Question: I am have a form that look something like this:

I want the input.variable I am going to throw into localStorage based on the number of boxes filled out and the radio boxes checked. It would apply as follows:
-Radio Buttons-
One Name Typed in:
na : Name
F: Name and friend
F+ Name and friends
Two Names typed in:
na: Name and Name
F: Name, Name and friend
F+: Name, Name and friends
Three Names typed in:
na: Name, Name and Name
F: Name, Name Name and friend
F+: Name, Name, Name and friends
Four Names typed in:
na: Name, Name, Name and Name
F: Name, Name, Name, Name and friend
F+: Name, Name, Name, Name and friends
What would be the best way to approach this? I am trying to think of the most efficient way to write this beyond multiple if/then/else statements.
Thanks
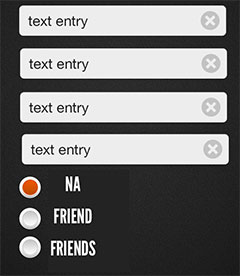
Answer: Ok, since my comment seems to have pointed you in the right direction, I'm pasting it here as an answer:
if you want a clean way to arrange data, use an object literal. If you're dealing with a wash of 'if elseif elseif' statements, consider using a 'switch', if all conditionals check a different value, just use 'switch (true)'